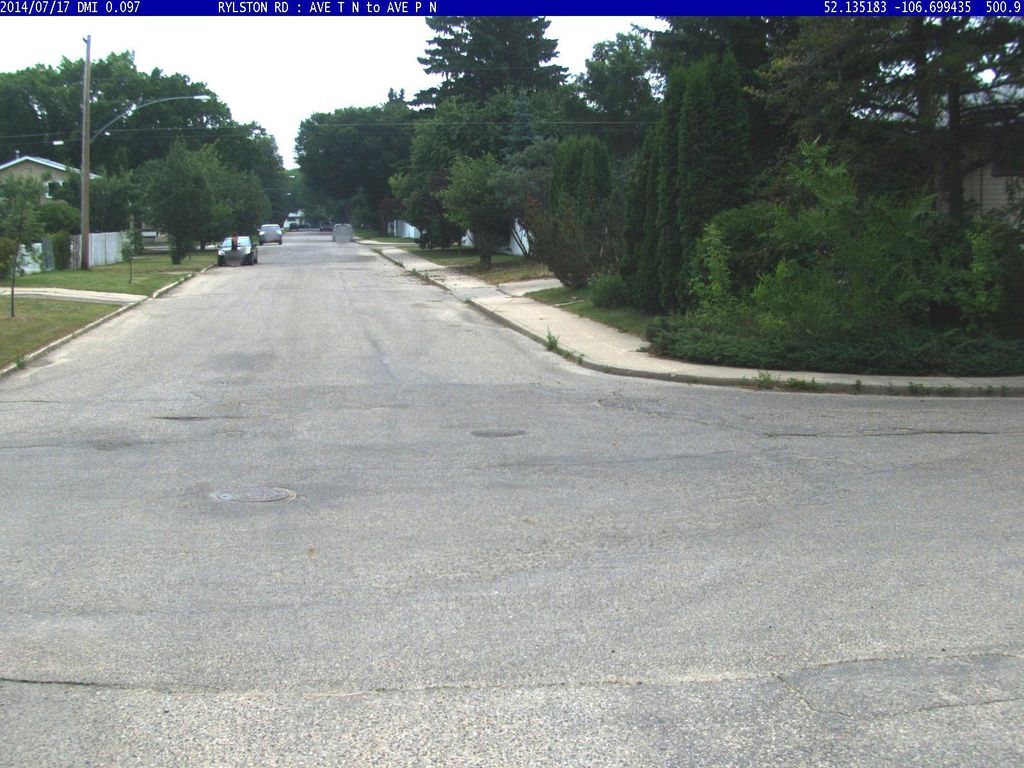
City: saskatoon